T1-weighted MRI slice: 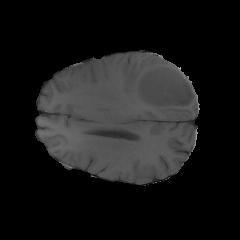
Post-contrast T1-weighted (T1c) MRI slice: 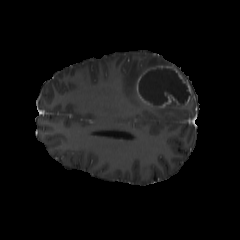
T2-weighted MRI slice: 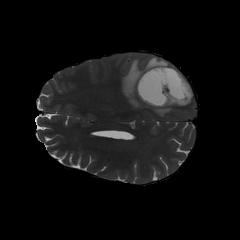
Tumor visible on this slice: yes